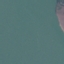
Land use / land cover: SeaLake